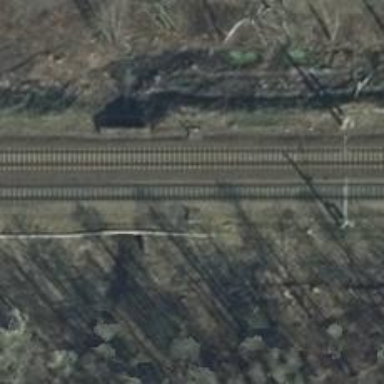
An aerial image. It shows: Railway signal.